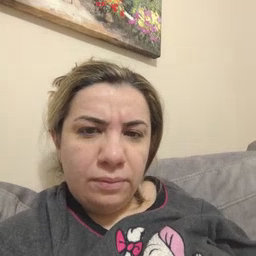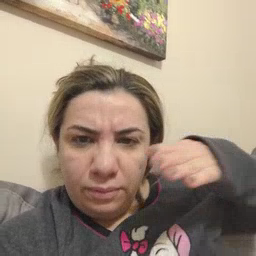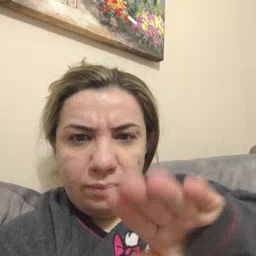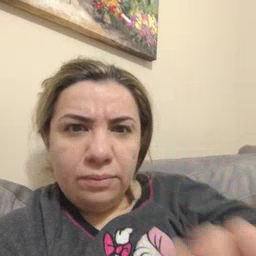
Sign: into